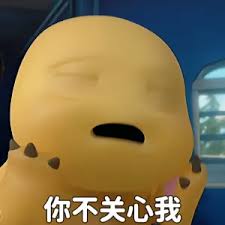
Label: nailong